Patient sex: F
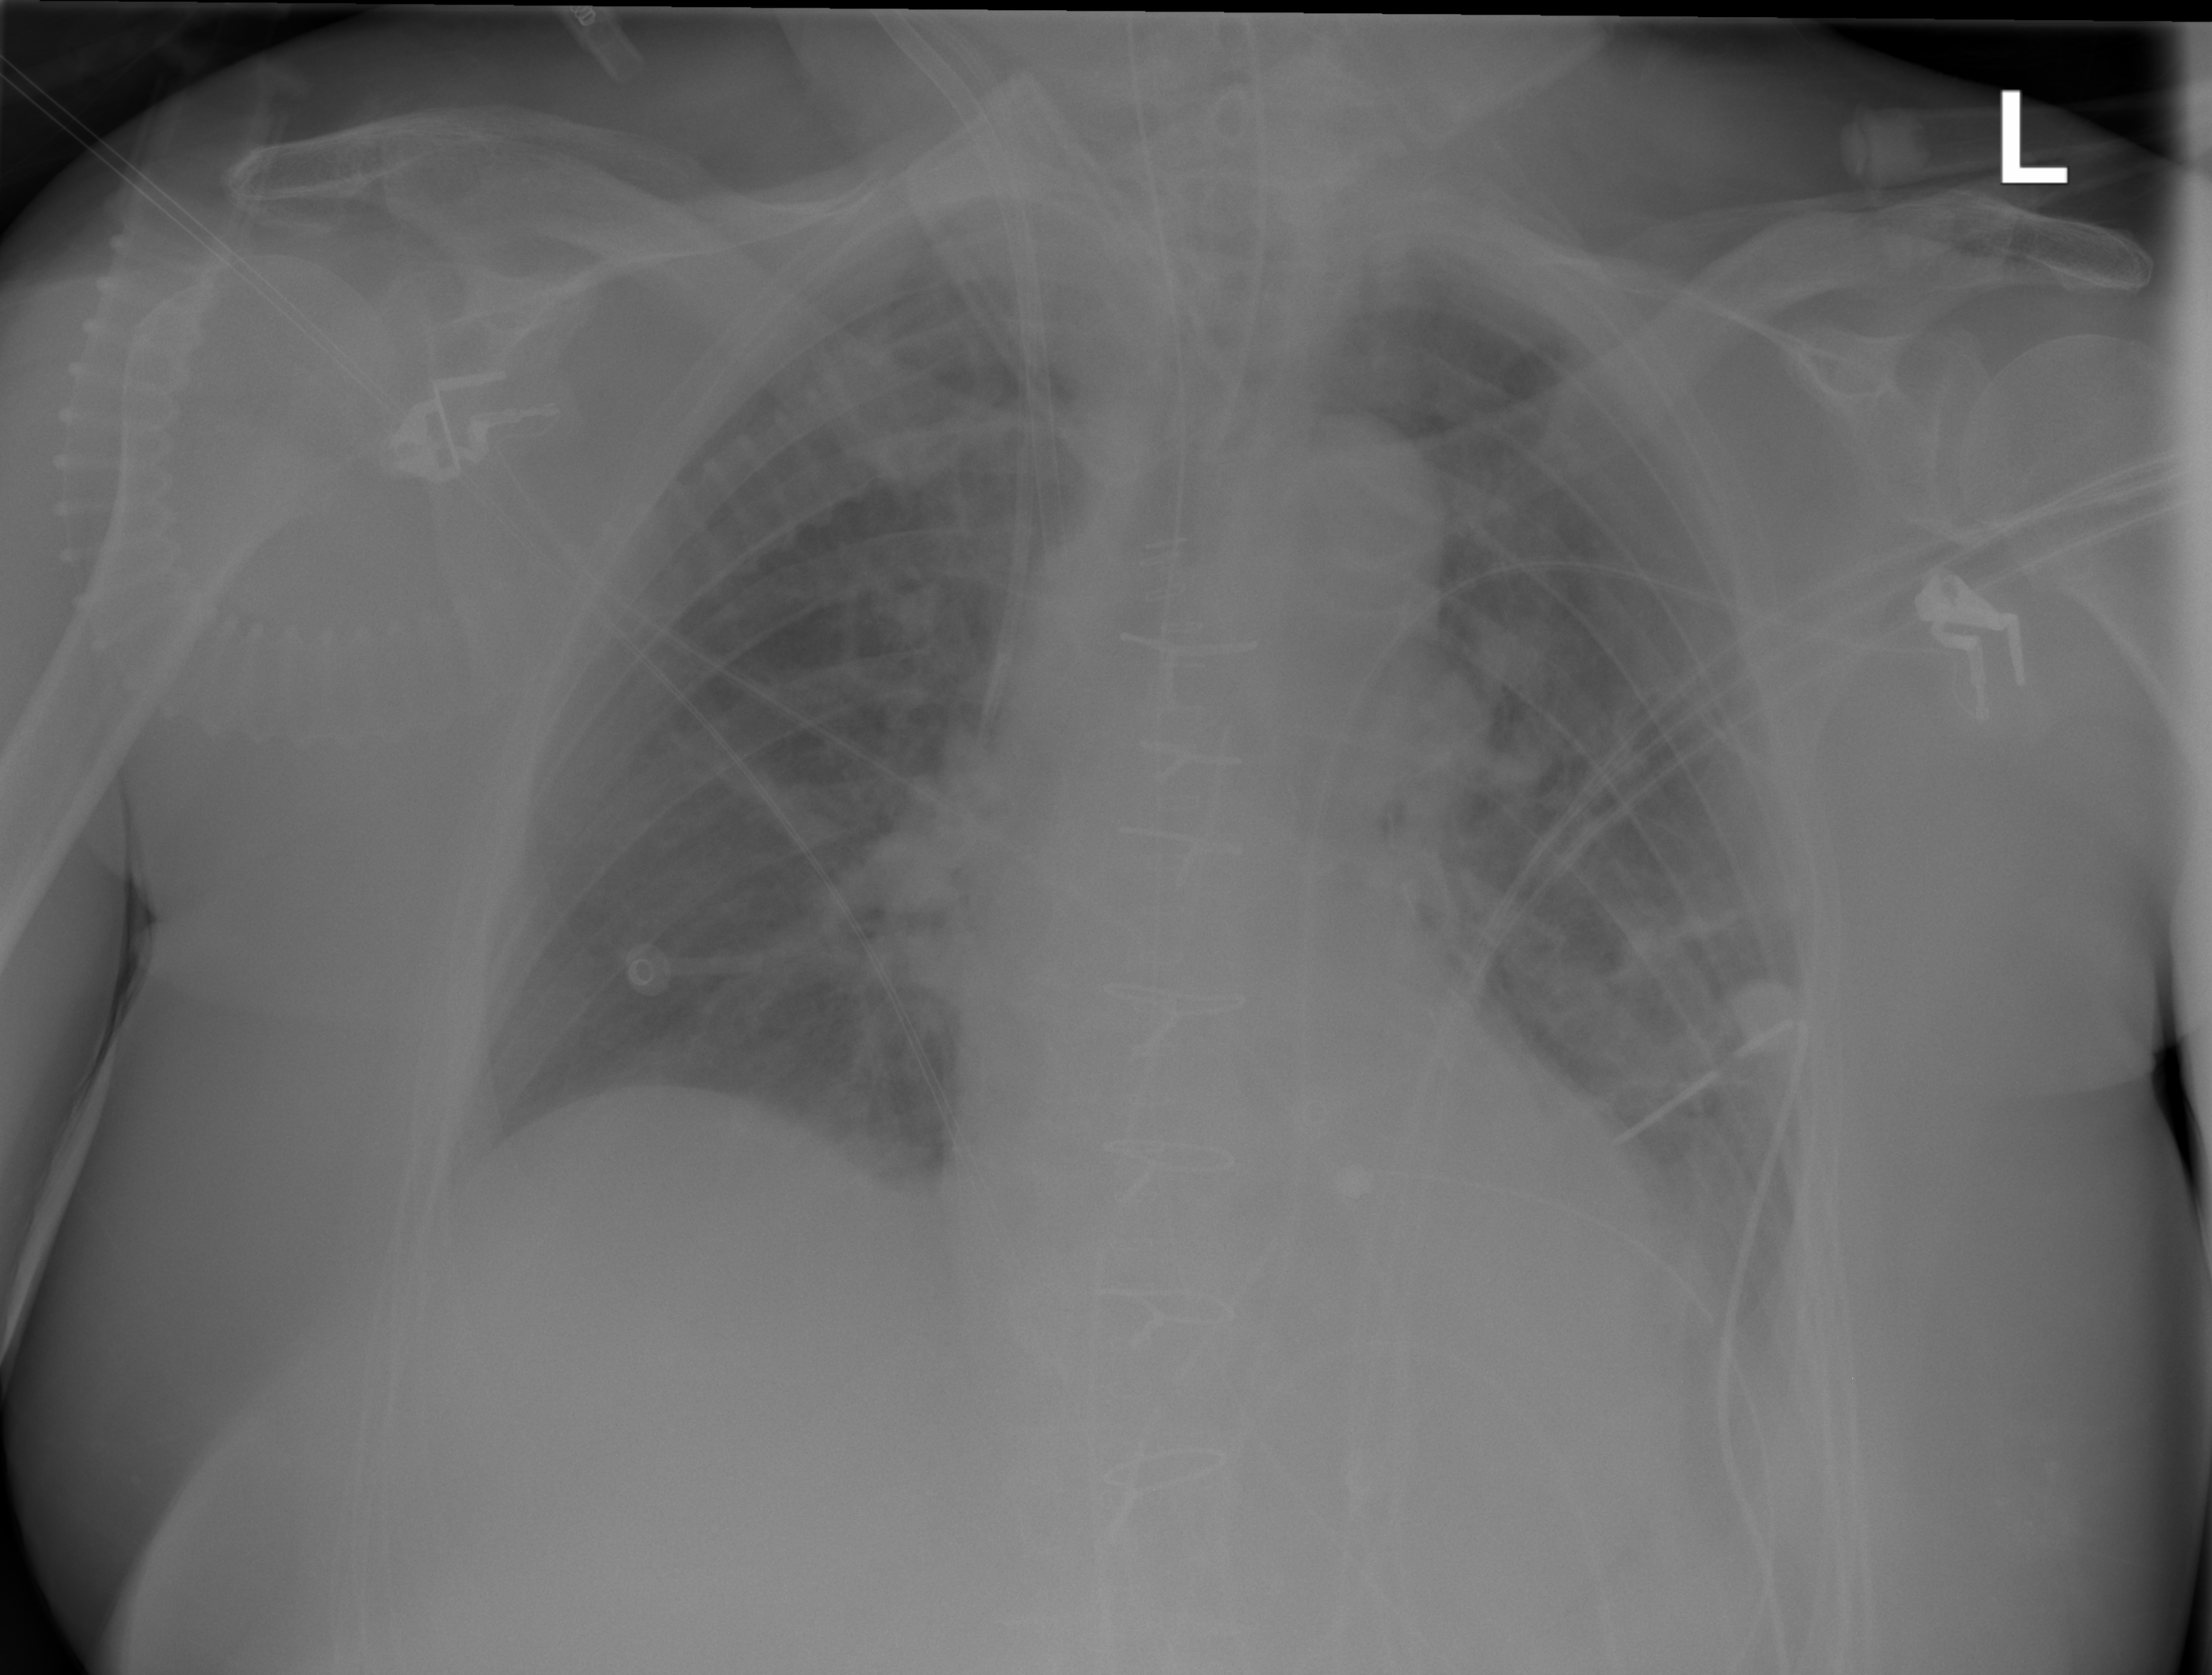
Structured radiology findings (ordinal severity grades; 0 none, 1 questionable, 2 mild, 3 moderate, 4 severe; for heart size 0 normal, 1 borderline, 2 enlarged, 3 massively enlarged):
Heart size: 1
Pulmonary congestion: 2
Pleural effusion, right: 0
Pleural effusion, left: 0
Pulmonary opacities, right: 1
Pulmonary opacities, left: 1
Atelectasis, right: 0
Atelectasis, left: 2